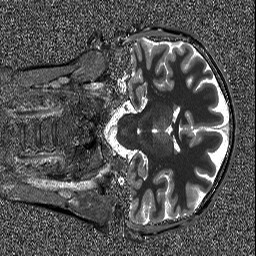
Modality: T1map
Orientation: coronal
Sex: female